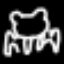
Label: frog